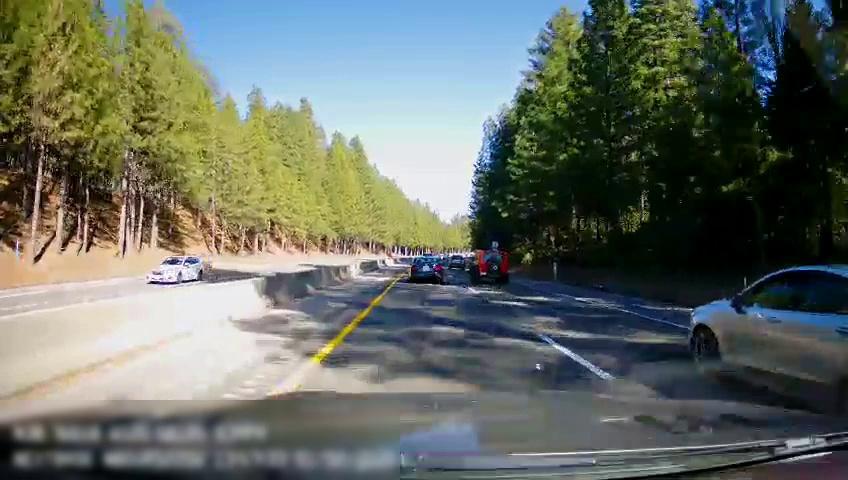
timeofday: Day
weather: Sunny
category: Drivable Space
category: Drivable Space
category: Vehicles | SUV
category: Vehicles | SUV
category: Vehicles | Car
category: Vehicles | Car
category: Vehicles | Car
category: Lanes | Current Lane
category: Lanes | Current Lane
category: Lanes | Alternate Lane